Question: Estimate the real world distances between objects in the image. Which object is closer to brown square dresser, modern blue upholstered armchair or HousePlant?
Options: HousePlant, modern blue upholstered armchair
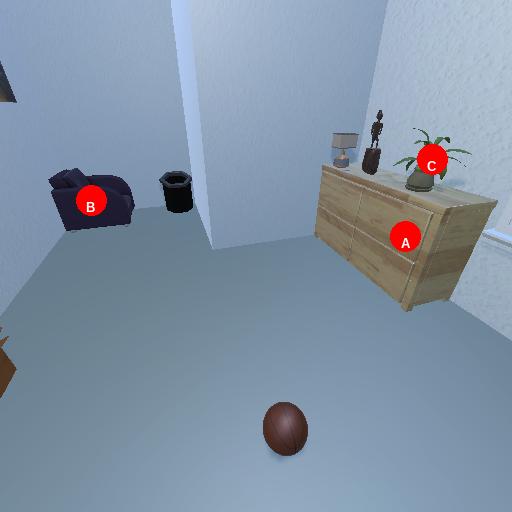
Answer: HousePlant